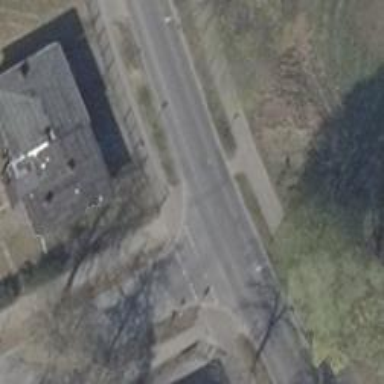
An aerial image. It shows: Unmarked crossing on footway.